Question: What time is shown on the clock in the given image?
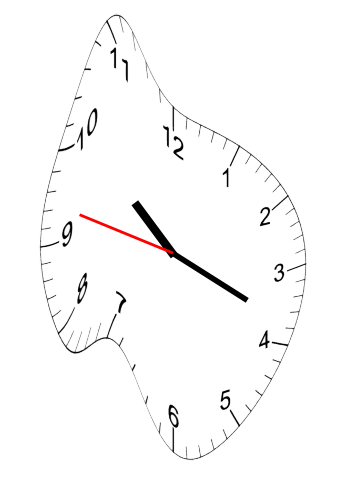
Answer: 10:18:47